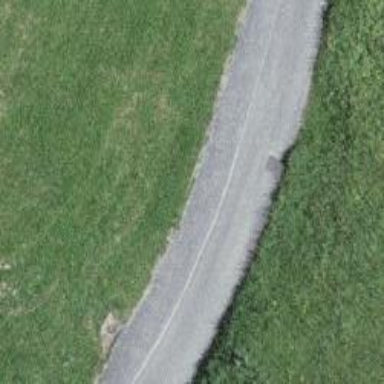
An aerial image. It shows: Unclassified asphalt road passing through agricultural land.